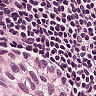
Metastatic tissue present: yes